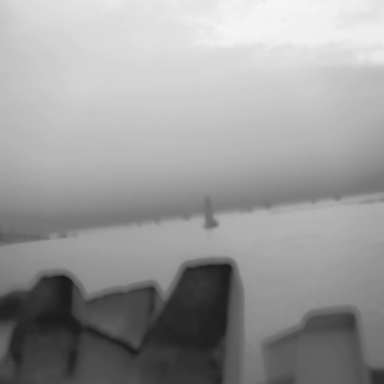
There is a sailboat in the infrared image.